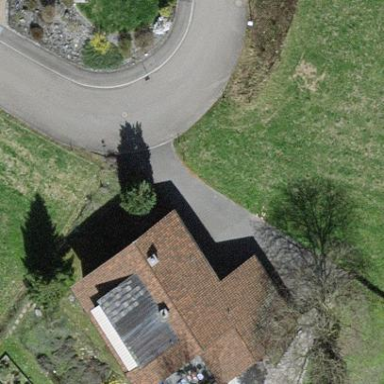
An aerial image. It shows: Simple house.